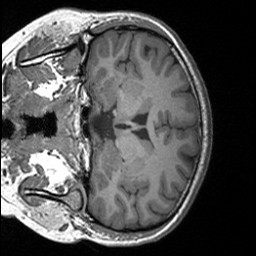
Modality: T1w
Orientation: coronal
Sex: female
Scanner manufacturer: siemens
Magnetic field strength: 3 T
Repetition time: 1.9 s
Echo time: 0.00252 s